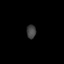
Tissue: skin
Cell type: Endothelial cells
Senescence score: 0.7123
Nuclear area (px): 128
Mean DAPI intensity: 64.43